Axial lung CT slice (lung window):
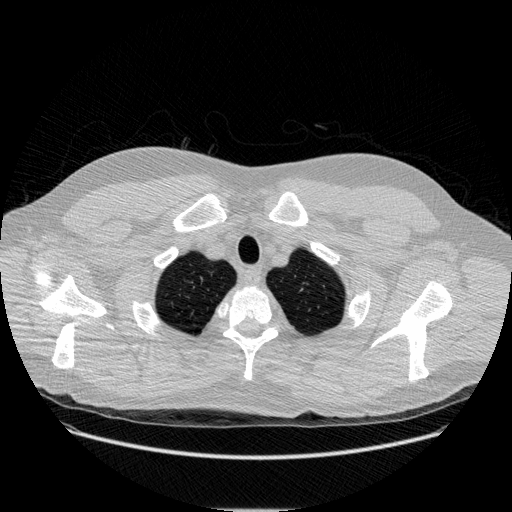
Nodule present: no